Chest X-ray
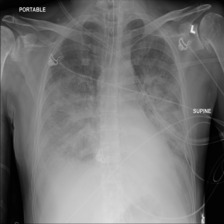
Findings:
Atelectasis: negative
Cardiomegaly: negative
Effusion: positive
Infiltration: positive
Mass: negative
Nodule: negative
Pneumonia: negative
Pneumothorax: negative
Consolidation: negative
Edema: positive
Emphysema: negative
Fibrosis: negative
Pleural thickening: negative
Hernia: negative